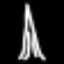
Label: The Eiffel Tower